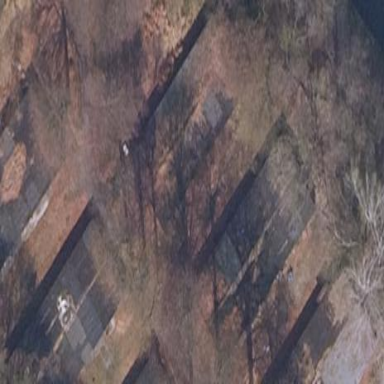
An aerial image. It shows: Group of garages.